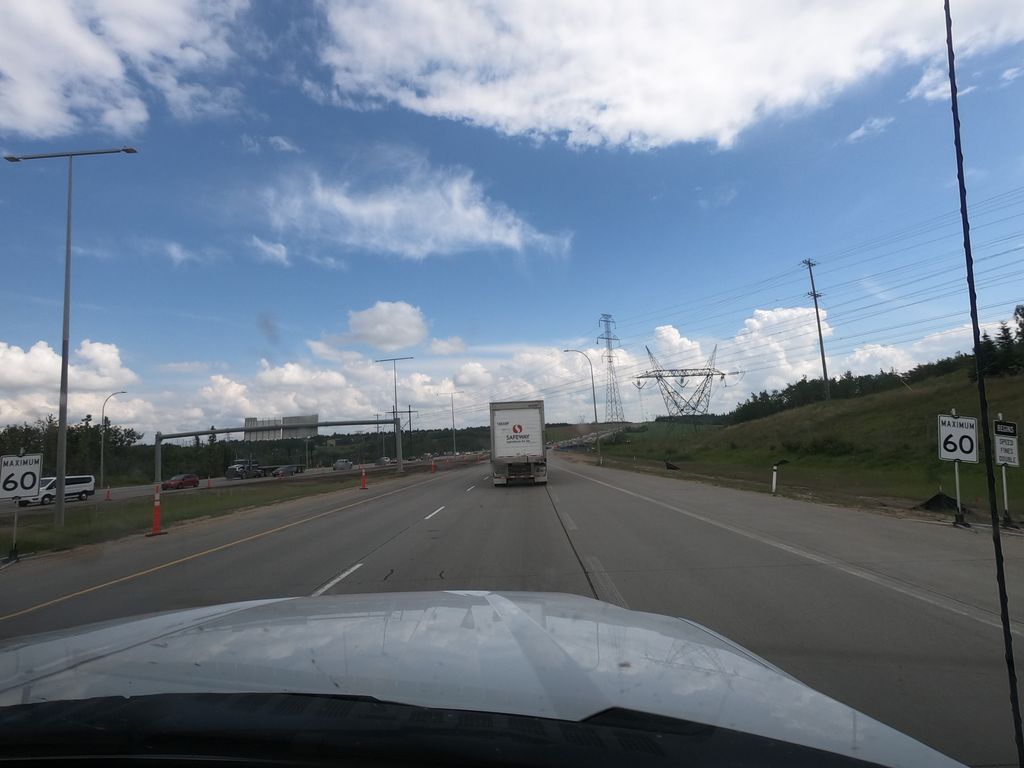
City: edmonton